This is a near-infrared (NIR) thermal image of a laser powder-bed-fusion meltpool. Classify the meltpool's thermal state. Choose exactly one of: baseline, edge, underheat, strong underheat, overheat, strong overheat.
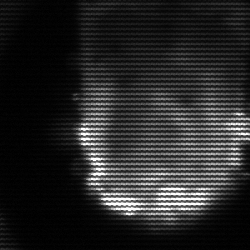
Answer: baseline